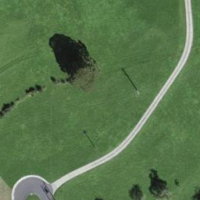
EUNIS habitat code: 24
Species observed at this site:
Prunella vulgaris